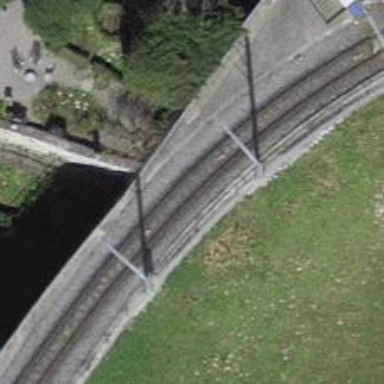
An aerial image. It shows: Narrow-gauge railway bridge with electrified contact line.